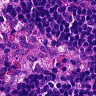
Metastatic tissue present: no